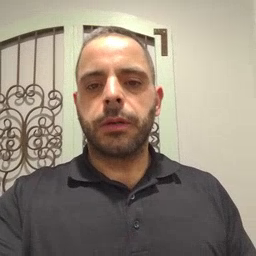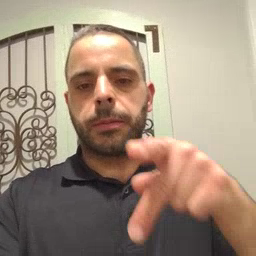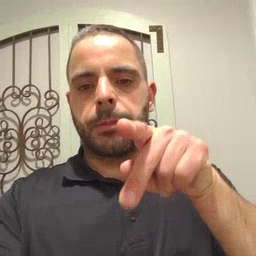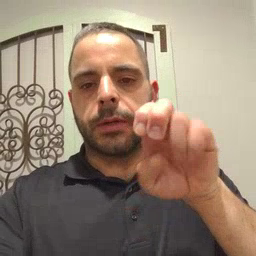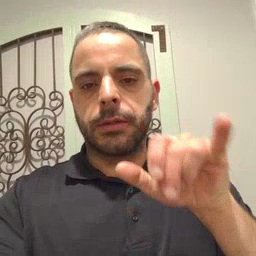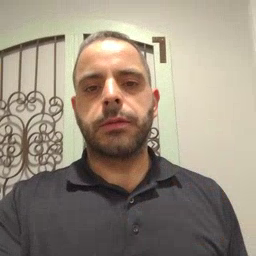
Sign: penny